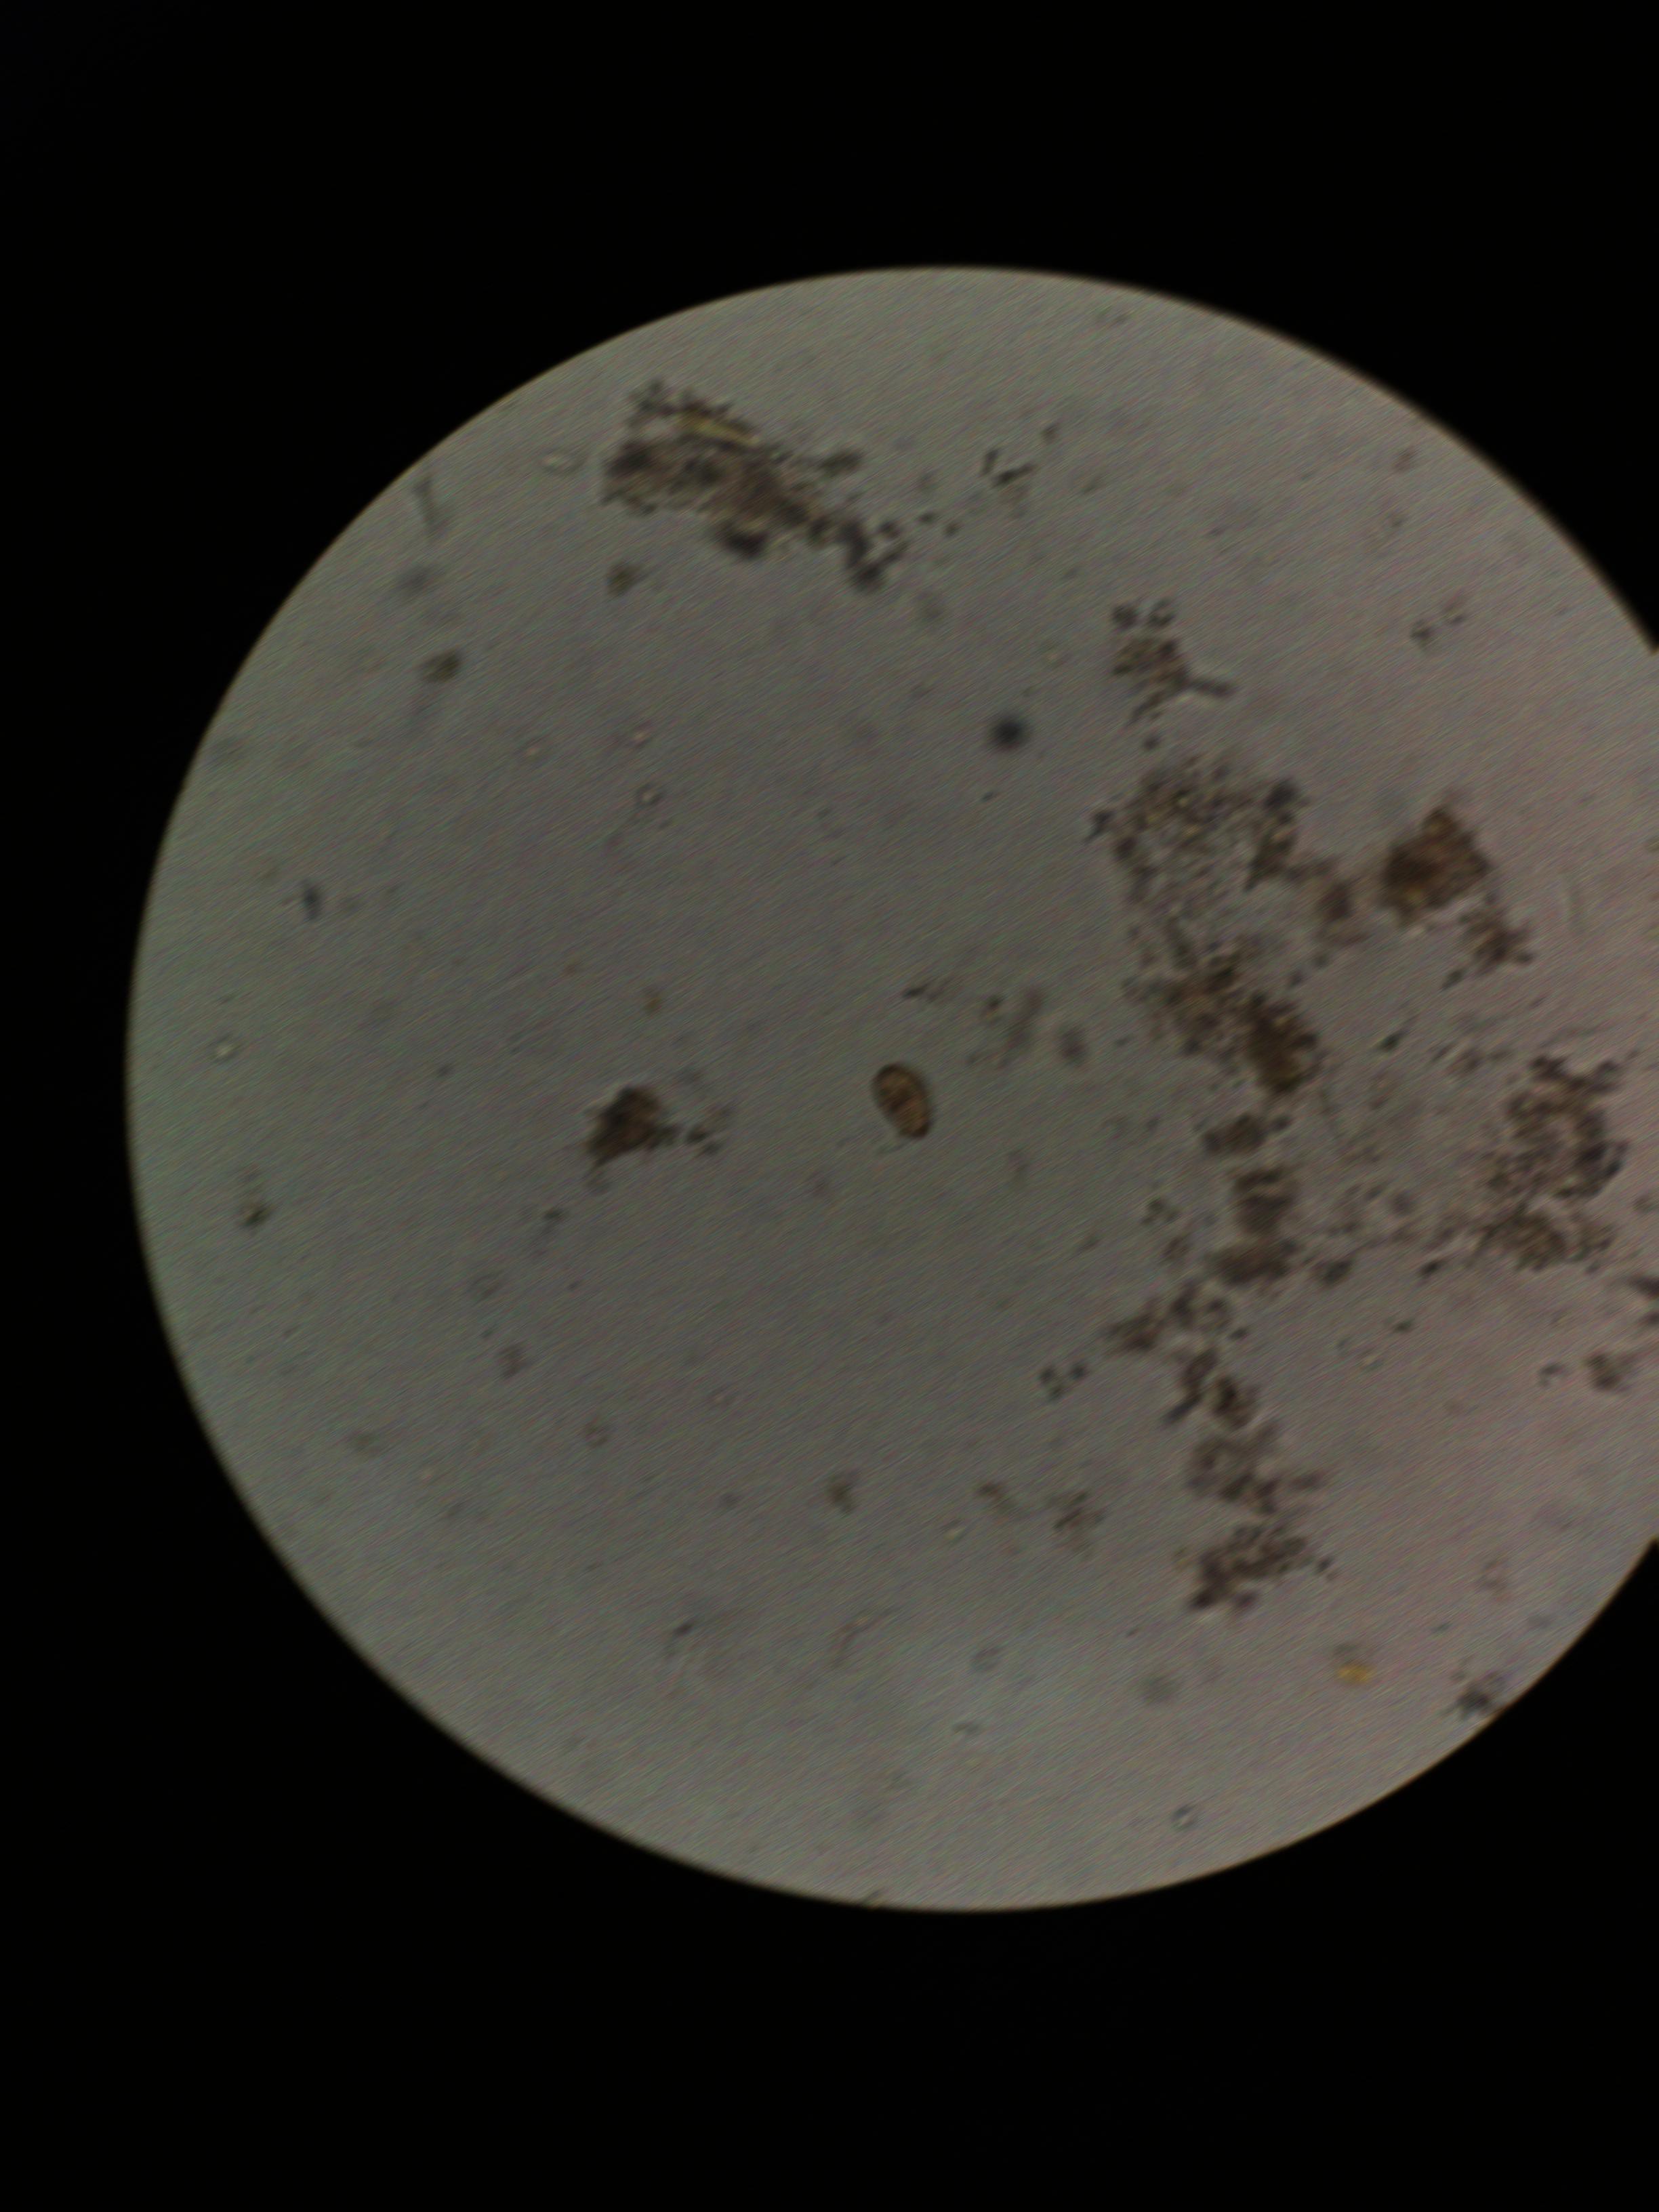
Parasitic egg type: Opisthorchis viverrine